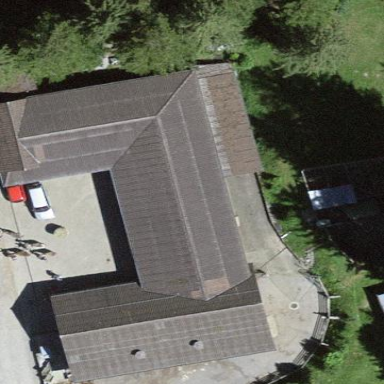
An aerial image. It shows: Barn.